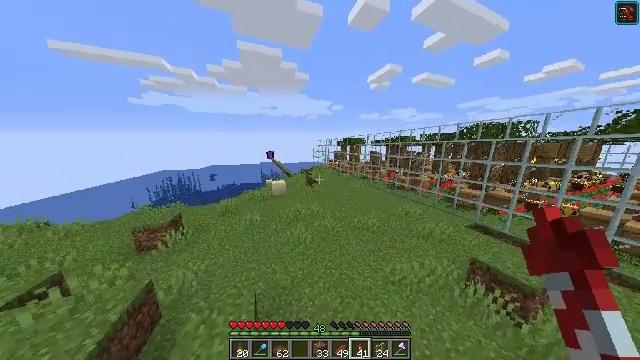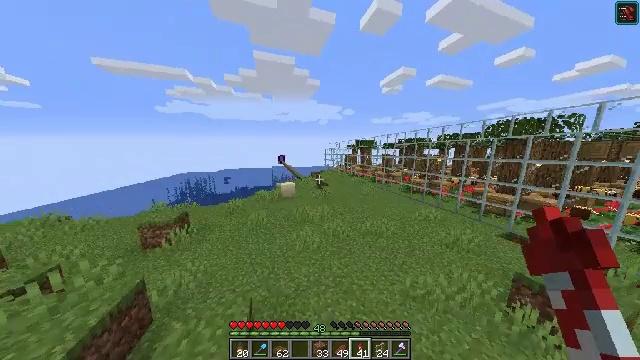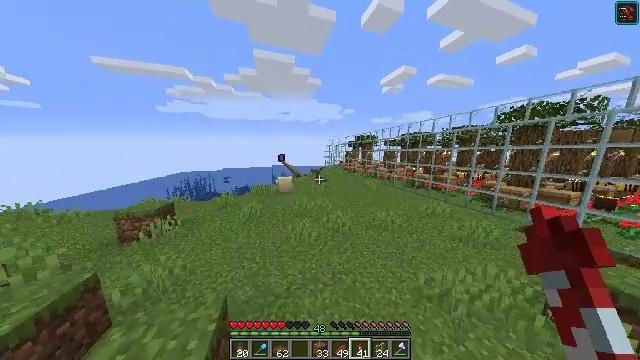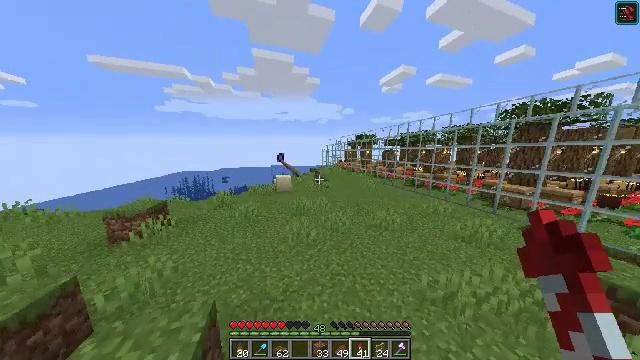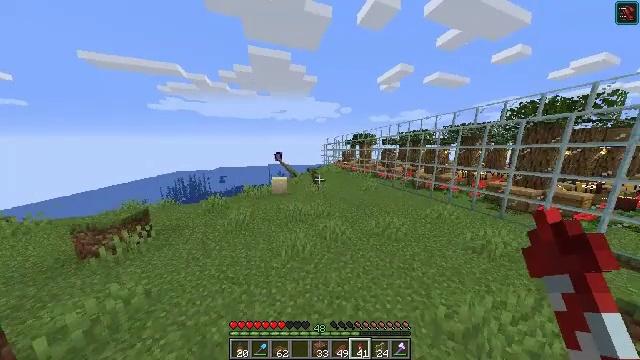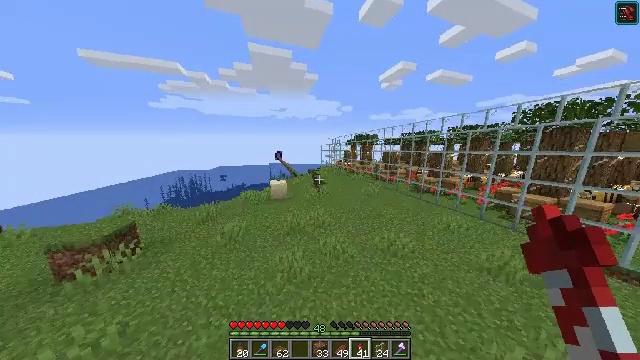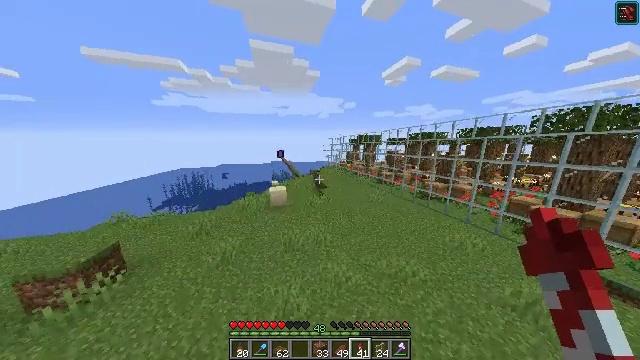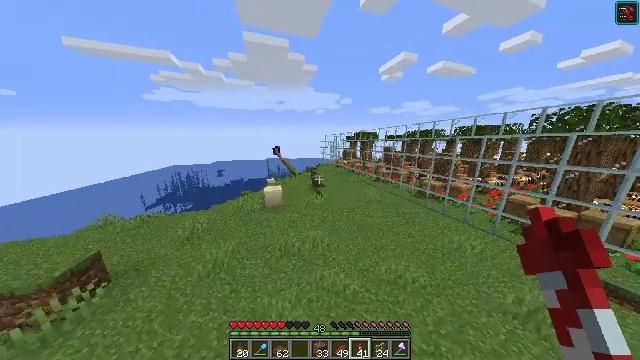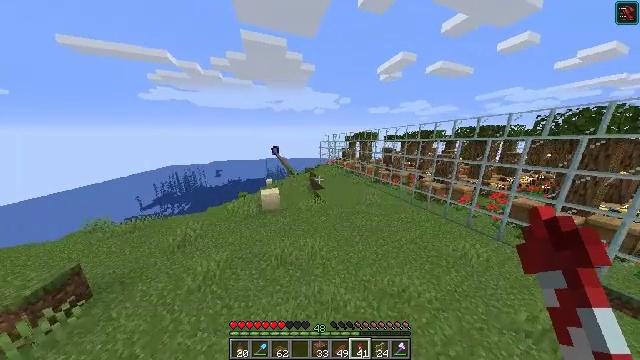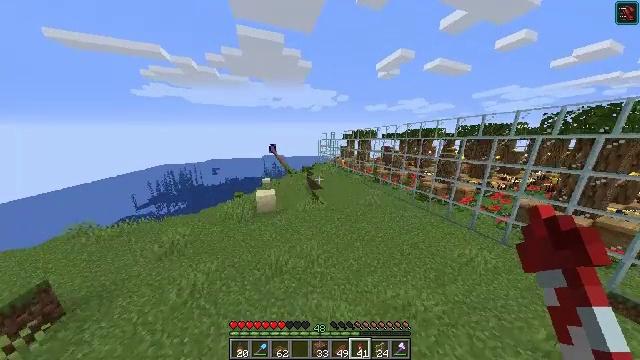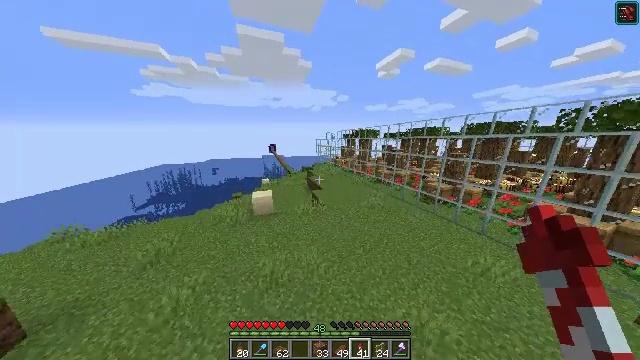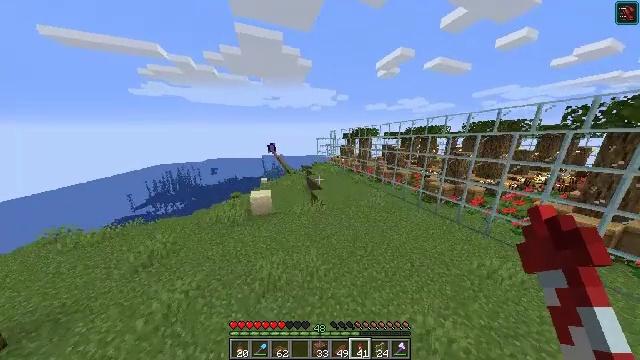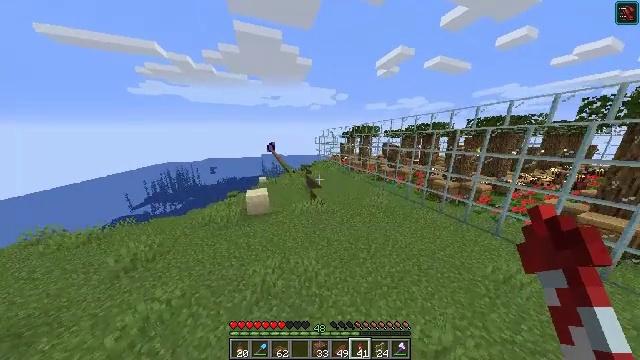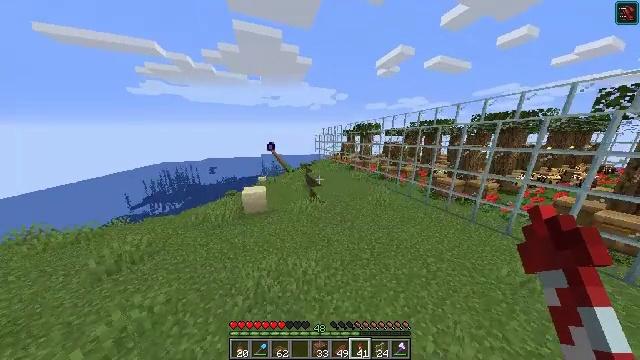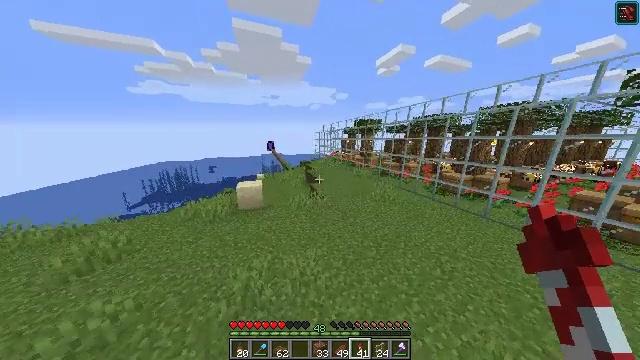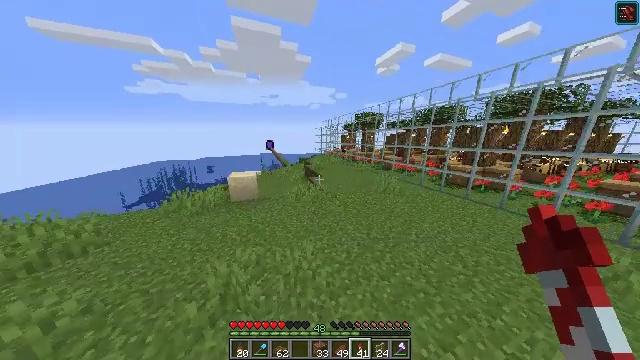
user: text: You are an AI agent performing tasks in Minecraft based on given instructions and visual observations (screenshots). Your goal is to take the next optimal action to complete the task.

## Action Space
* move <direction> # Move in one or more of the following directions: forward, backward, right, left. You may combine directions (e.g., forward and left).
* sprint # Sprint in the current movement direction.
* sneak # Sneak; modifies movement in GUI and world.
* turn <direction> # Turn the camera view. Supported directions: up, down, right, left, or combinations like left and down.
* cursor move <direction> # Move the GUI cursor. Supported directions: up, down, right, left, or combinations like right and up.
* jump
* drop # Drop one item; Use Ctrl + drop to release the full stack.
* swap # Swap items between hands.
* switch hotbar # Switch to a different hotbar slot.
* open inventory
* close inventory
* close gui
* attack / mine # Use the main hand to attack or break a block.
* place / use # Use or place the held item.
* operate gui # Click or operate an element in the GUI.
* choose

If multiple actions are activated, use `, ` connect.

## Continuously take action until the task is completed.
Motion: motion action
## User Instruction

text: Reclaim the spruce slab for later use.
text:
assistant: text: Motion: move forward, turn left and up, jump
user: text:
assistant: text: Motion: move forward, jump
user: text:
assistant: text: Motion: move forward, jump
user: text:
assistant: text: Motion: move forward, jump
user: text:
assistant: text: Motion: move forward, jump
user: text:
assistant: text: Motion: move forward, jump
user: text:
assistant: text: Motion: move forward, turn right and down, jump
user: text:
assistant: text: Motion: move forward, jump
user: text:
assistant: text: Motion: move forward, jump
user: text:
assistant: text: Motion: move forward, jump
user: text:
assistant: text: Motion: move forward, jump
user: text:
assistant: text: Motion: move forward, jump
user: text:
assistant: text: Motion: move forward, jump
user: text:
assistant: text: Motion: move forward, jump
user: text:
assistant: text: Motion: move forward, jump
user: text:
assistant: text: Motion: move forward and move right, jump
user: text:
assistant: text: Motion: move forward and move right, jump
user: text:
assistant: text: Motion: move forward, jump
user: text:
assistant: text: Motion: move forward, jump
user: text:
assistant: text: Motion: move forward, jump
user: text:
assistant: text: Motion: move forward, jump
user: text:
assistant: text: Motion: move forward, jump
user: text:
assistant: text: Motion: move forward, jump
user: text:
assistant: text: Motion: move forward, jump
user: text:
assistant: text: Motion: move forward, jump
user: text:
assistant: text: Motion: move forward, jump
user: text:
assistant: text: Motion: move forward, jump
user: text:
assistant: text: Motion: move forward, jump
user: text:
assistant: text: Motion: move forward, jump
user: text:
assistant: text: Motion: move forward, jump